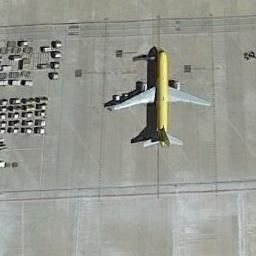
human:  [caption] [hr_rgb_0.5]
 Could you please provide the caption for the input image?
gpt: Here is a yellow plane and rows of containers .

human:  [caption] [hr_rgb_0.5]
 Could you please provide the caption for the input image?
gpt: An airplane with a yellow fuselage in a clearing .

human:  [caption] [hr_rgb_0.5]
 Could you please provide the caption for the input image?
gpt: There is an airplane in the parking lot .

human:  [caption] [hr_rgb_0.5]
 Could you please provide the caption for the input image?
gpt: A yellow plane parked on the open area while some facilities on the left side of the plane .

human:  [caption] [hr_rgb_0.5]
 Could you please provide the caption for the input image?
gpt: A yellow aircraft is parked on the open space .